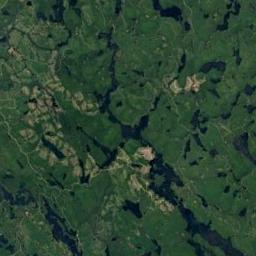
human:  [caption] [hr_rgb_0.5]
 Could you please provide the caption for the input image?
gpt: There is a crescent-shaped lake in this wetland .

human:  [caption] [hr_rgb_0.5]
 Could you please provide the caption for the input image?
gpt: Some waters of different sizes and shapes are surrounded by wetlands .

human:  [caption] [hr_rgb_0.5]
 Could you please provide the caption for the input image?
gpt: The wetland consists of green plants and water .

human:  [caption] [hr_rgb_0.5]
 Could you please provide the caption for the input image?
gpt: The surface of the lake in a wetland is covered with a large dense dark green and light green mixed plants .

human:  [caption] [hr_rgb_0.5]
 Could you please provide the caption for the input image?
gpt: There are many green areas and some water areas on the wetland .